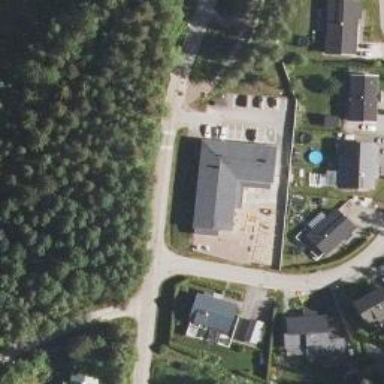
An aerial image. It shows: Kindergarten.